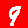
Digit: 9